Brain MRI, t1w sequence, axial 2D slice.
Patient: age 33, sex F, weight 78 kg, height 1.78 m
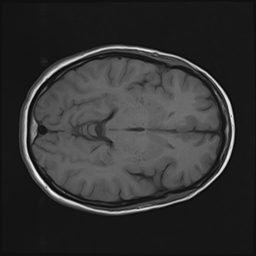